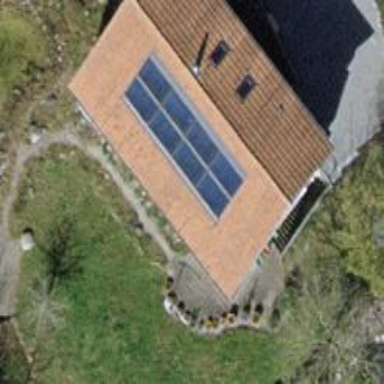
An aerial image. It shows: Solar photovoltaic panel generator placed on roof.